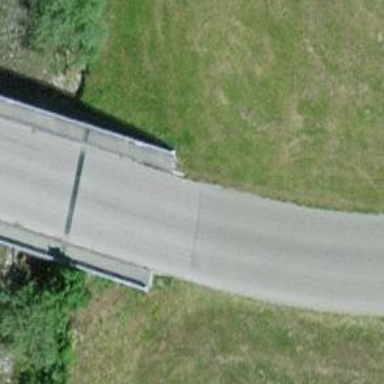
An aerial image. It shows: Unclassified road on asphalt surface with bridge.